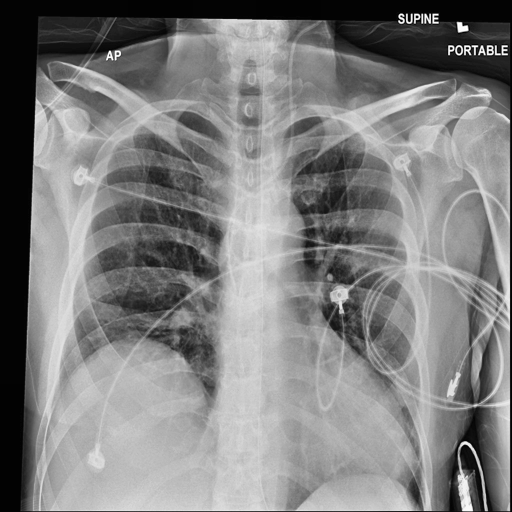
Finding: NORMAL